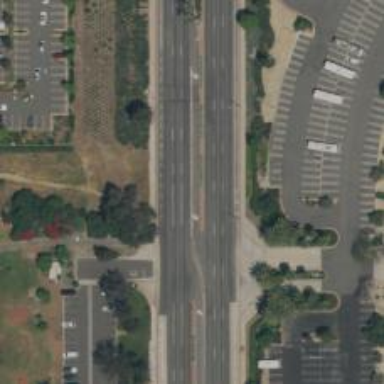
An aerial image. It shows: Secondary link road.